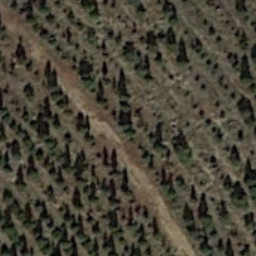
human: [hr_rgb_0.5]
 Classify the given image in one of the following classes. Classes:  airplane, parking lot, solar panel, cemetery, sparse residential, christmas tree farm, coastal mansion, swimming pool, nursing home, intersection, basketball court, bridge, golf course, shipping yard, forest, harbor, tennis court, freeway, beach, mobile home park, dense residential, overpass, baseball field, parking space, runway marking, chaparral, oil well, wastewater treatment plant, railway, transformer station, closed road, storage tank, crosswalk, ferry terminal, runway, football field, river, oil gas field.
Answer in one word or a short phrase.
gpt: christmas tree farm